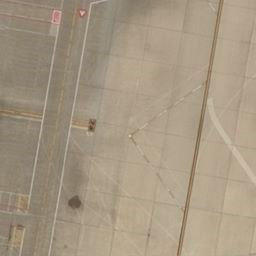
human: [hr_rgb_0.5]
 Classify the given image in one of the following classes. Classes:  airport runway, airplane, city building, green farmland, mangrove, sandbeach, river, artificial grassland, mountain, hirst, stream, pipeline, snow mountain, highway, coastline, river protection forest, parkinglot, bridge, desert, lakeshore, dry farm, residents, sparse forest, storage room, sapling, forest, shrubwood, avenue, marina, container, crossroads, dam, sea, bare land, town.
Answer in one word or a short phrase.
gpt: airport runway